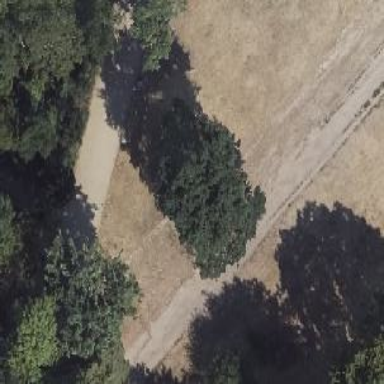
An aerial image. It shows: Deciduous broadleaved tree in park.